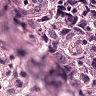
Metastatic tissue present: yes